Question: I have been learning git by playing with its commands and reading stuff. Here is what I can see, I am expecting a graph similar to what I did on the right.
This is confusing, How should the tree look like because I cannot see my other commits?
Why can't I see my commits?

Here is what I did:
- 'c08b318'- 'somethingnew'- '643f1b0''somethingnew'- '<PHONE>''ad34cc2'- 'somethingnew''a526cd9'
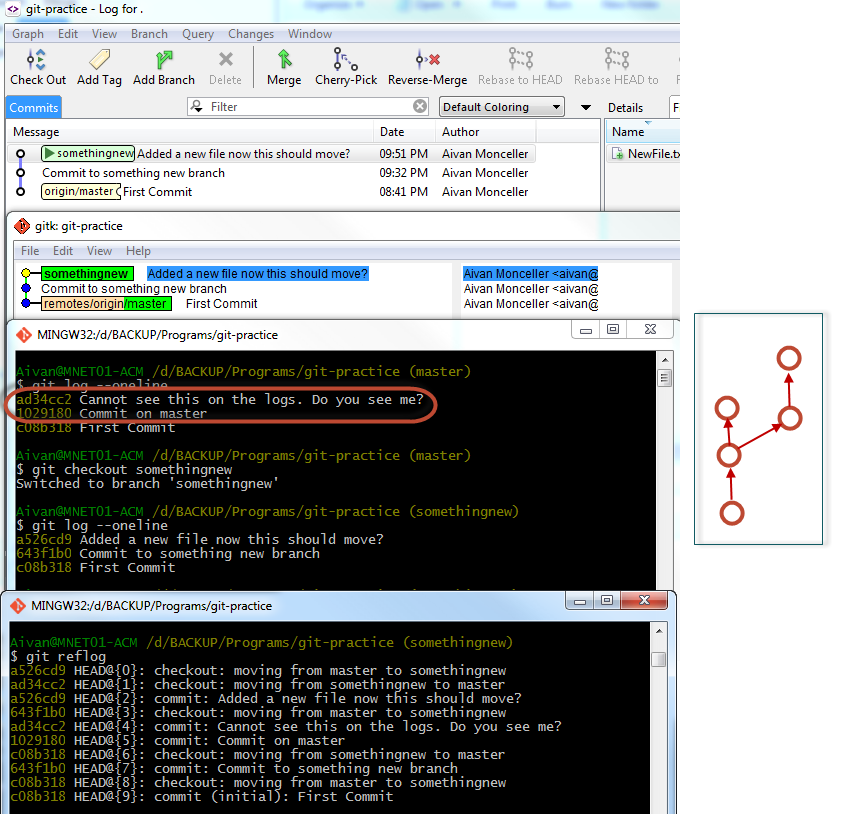
Answer: Try 'gitk --all', which will display all branches and tags in your repository.
By default, you're getting something like just the current branch's ancestry.